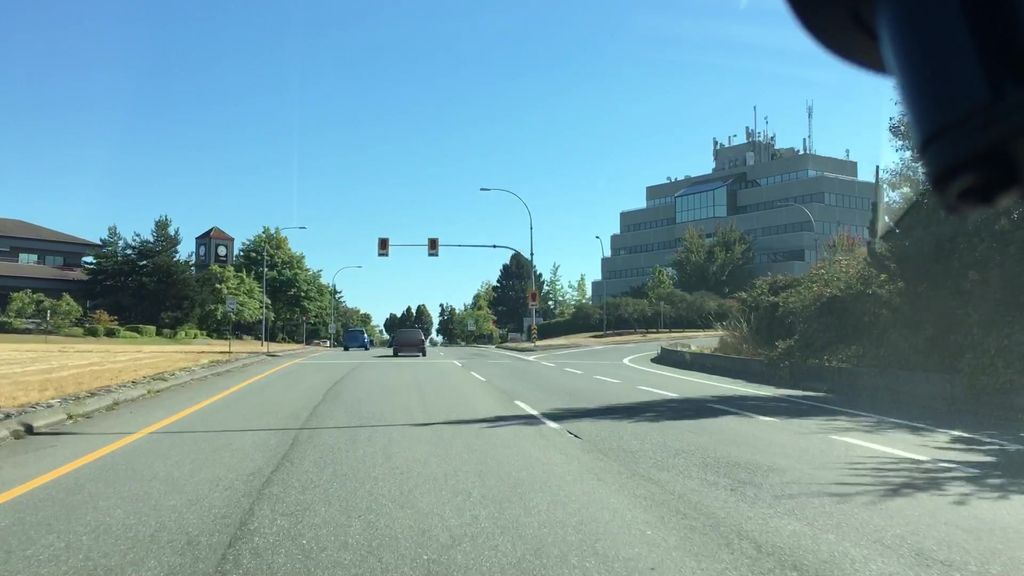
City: victoria